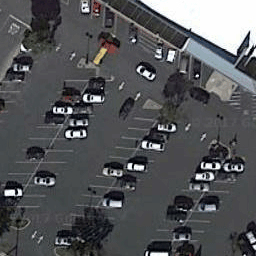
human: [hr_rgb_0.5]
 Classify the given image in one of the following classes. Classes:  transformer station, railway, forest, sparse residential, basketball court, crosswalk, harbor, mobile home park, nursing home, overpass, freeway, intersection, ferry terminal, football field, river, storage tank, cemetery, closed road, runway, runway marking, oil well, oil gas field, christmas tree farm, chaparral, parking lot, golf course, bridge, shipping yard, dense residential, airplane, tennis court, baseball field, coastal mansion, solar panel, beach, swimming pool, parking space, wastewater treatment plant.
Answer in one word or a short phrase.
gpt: parking lot